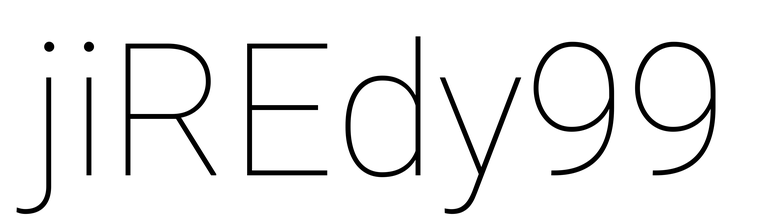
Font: Roboto_Thin